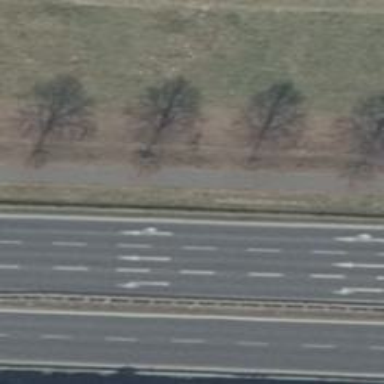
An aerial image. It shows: Avenue lined with deciduous broadleaved trees.